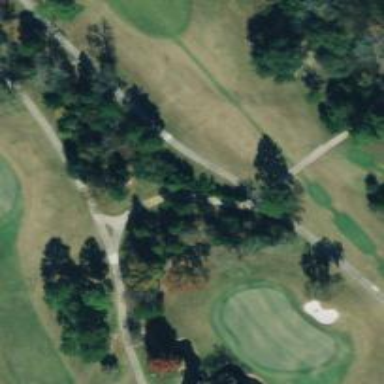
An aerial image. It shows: Service road designated as golf cart path.